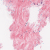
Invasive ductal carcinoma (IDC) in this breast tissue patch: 0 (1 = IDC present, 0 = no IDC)